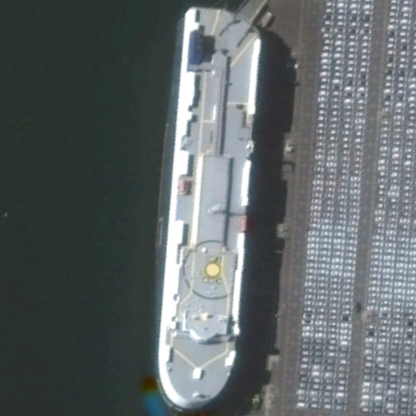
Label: civil